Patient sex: F
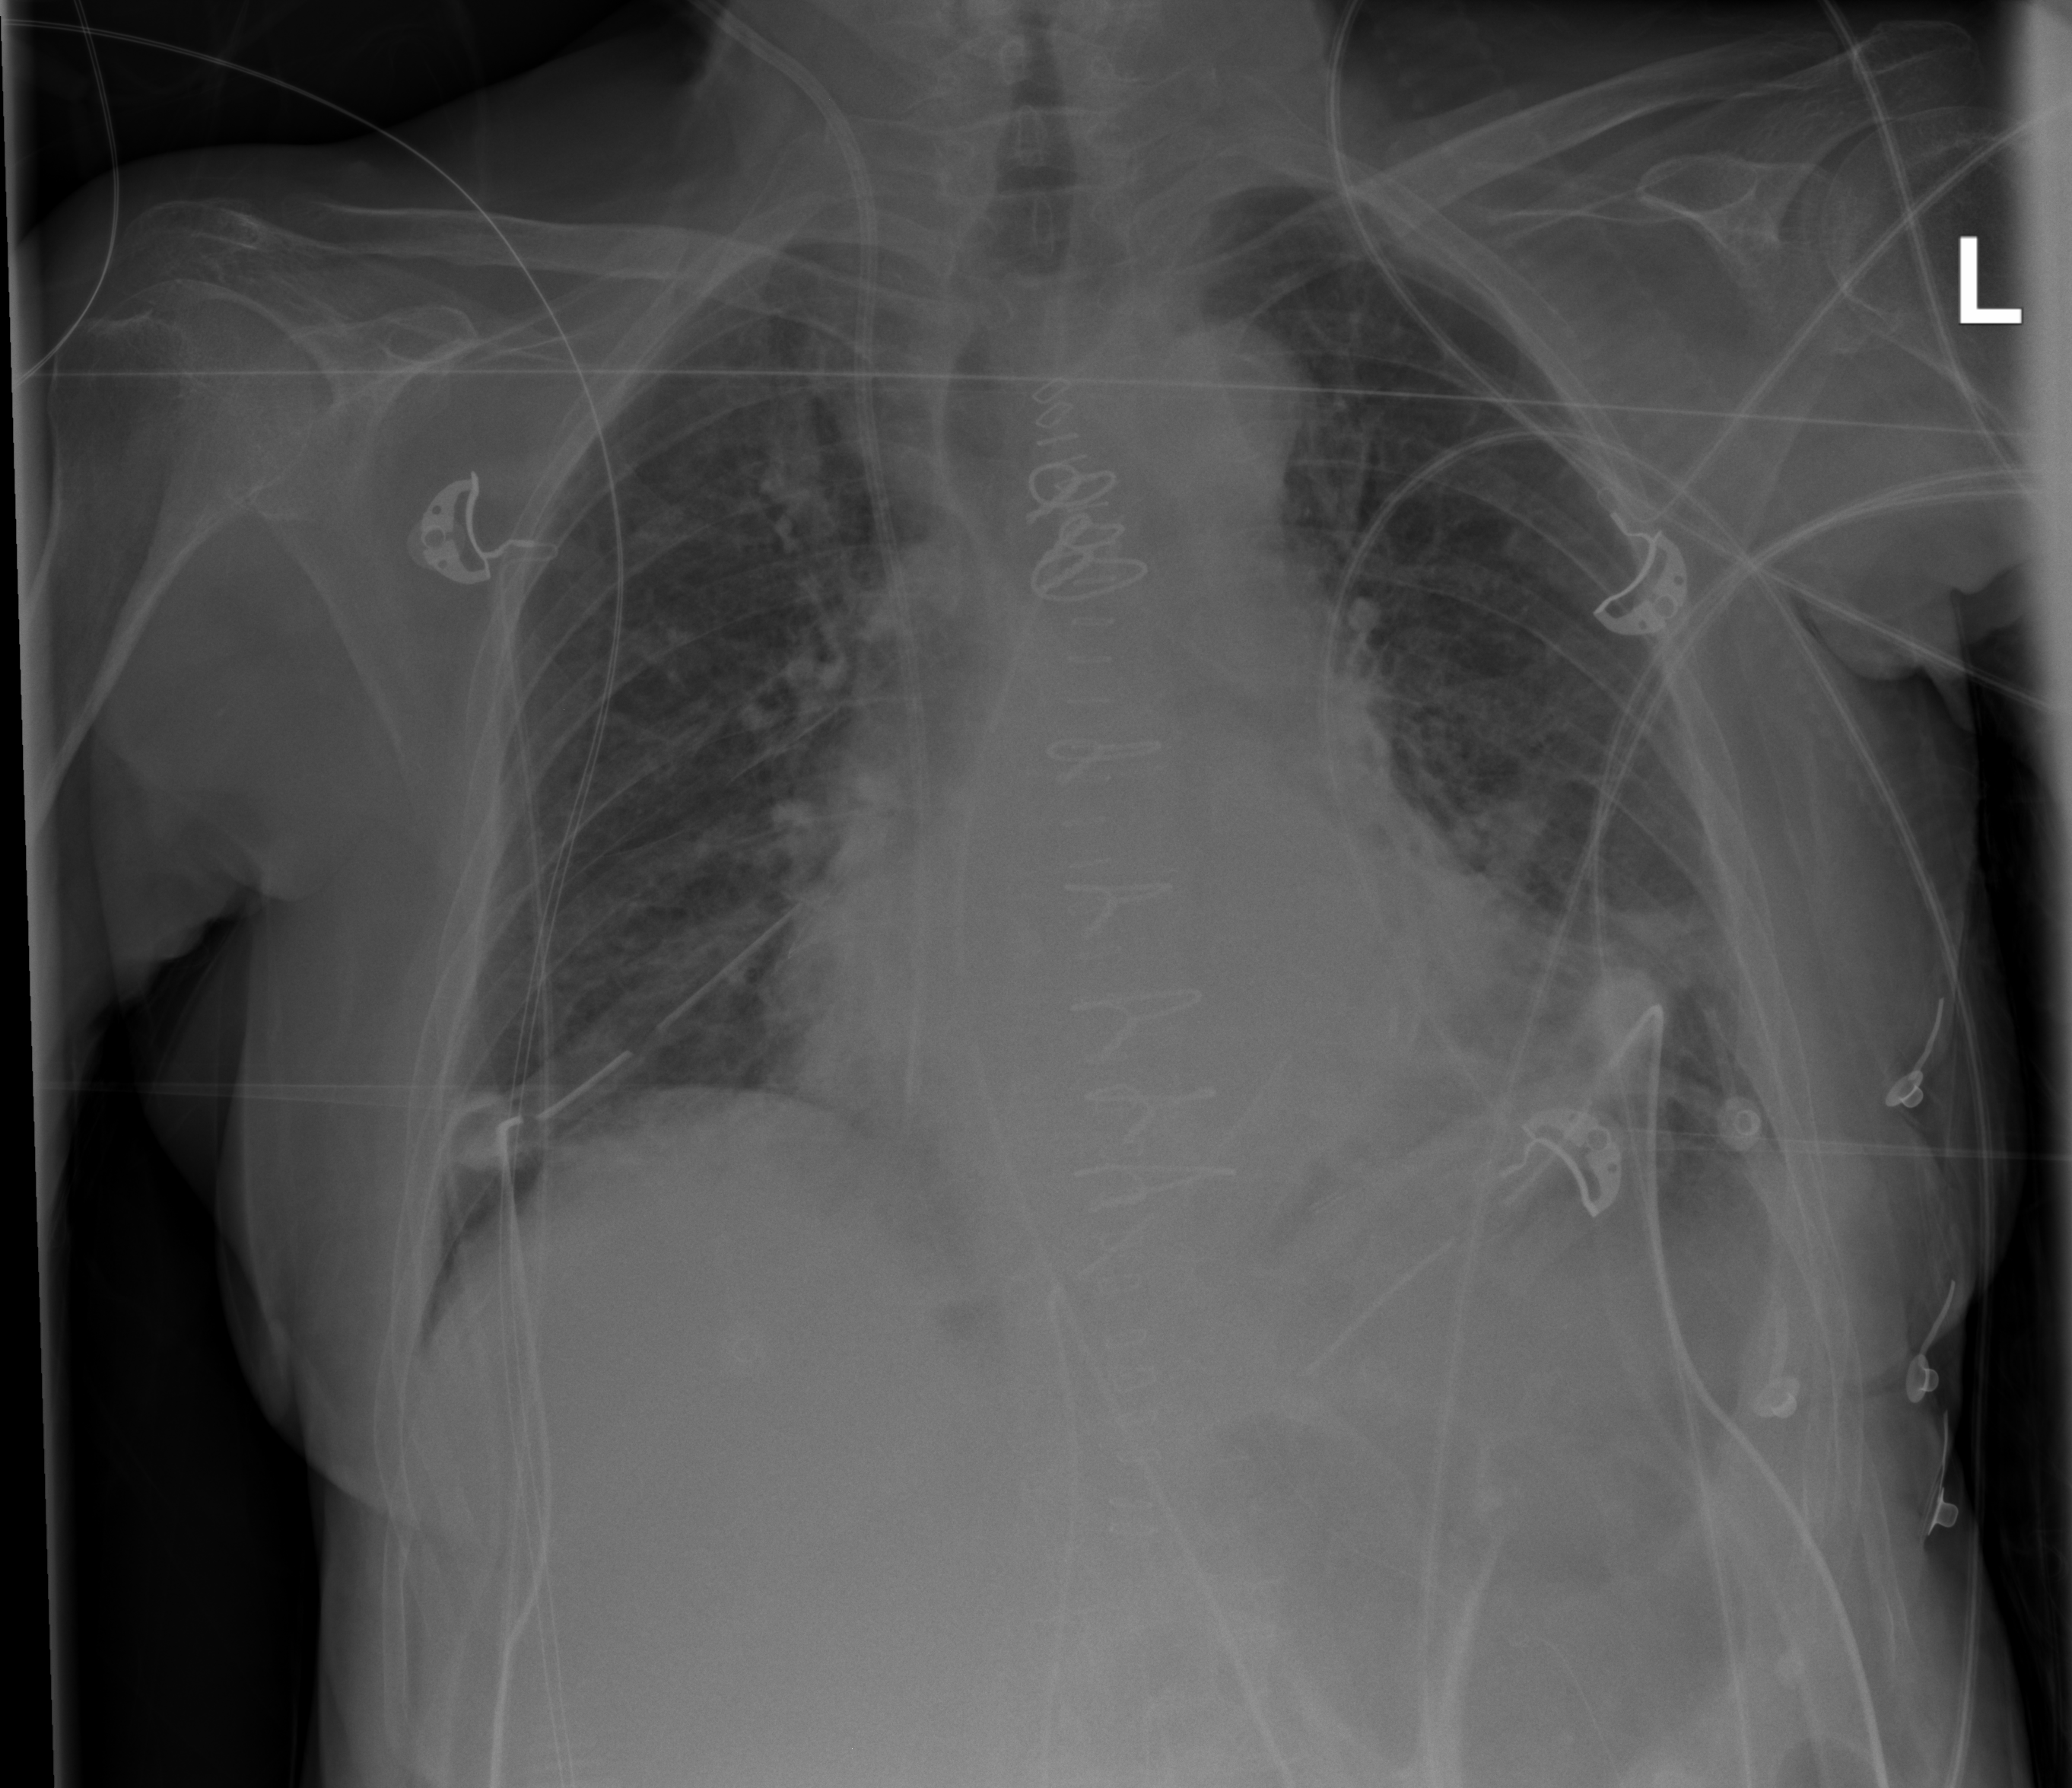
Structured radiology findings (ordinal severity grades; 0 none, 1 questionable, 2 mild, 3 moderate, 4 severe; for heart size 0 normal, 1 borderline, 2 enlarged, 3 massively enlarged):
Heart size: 2
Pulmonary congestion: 2
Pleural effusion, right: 0
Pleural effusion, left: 0
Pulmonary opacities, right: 0
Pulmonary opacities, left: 2
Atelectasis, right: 2
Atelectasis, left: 2